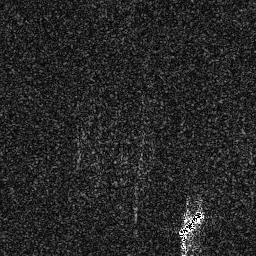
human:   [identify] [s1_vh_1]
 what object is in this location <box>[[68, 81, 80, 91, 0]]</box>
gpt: <ref>1 medium ship at the bottom right</ref>